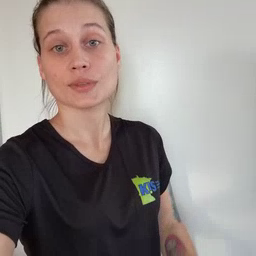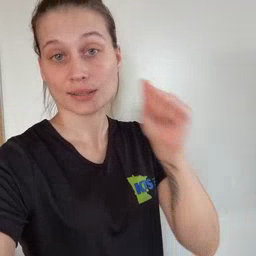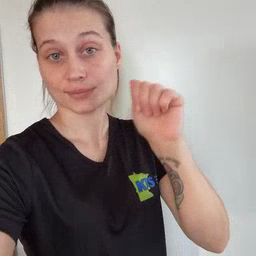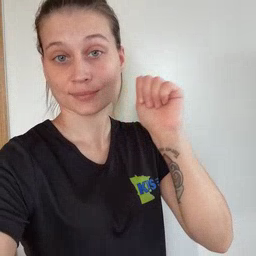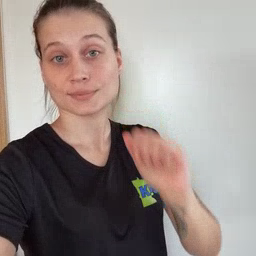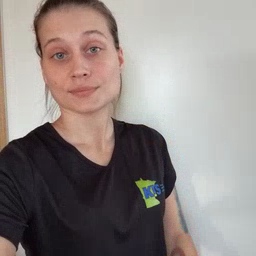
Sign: aunt